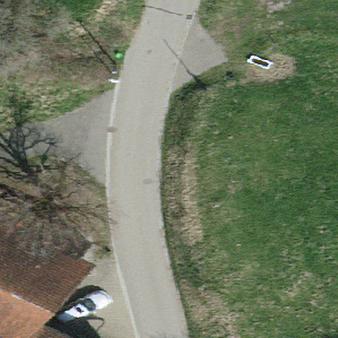
Label: other